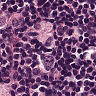
Metastatic tissue present: no